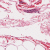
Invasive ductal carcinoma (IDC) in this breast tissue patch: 0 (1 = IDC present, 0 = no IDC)